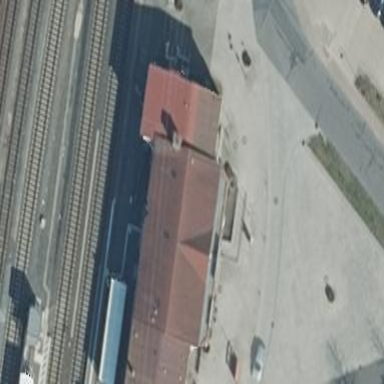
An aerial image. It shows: Train station building with gabled roof.